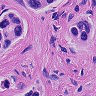
Metastatic tissue present: yes